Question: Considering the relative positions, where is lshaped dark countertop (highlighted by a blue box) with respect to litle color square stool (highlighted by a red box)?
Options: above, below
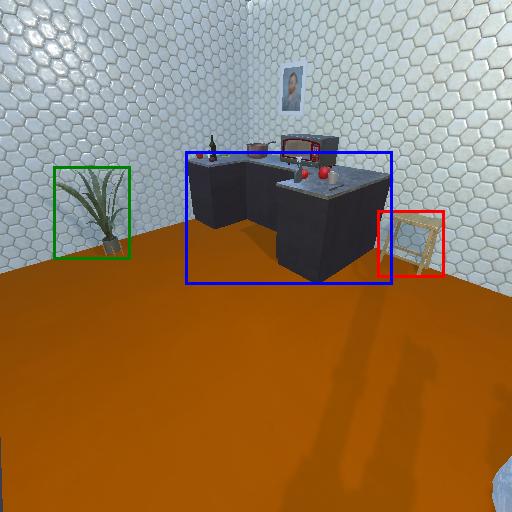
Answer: above